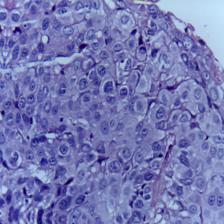
Diagnosis: OSCC